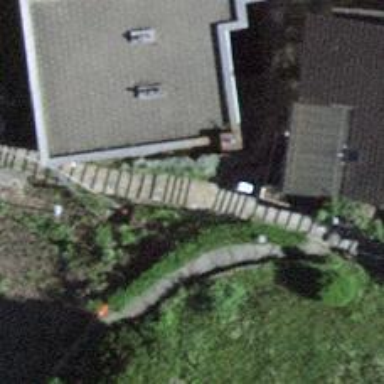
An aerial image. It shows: Paved steps on the road.